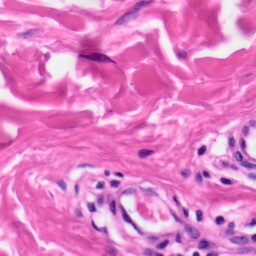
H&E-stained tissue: Skin